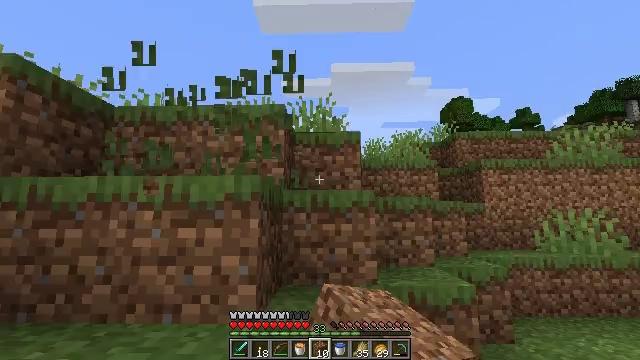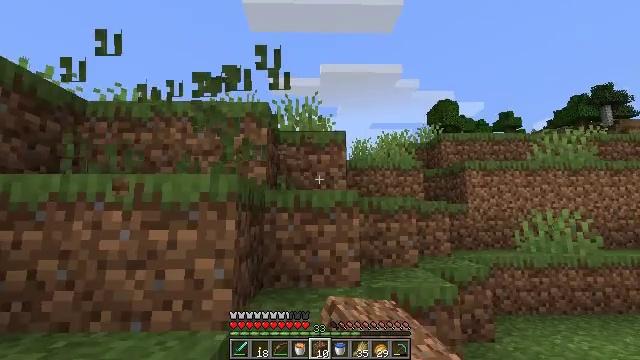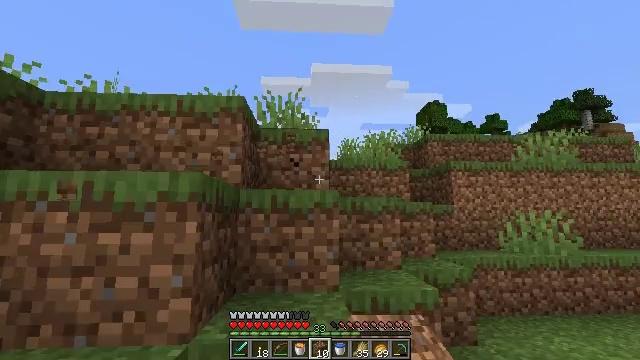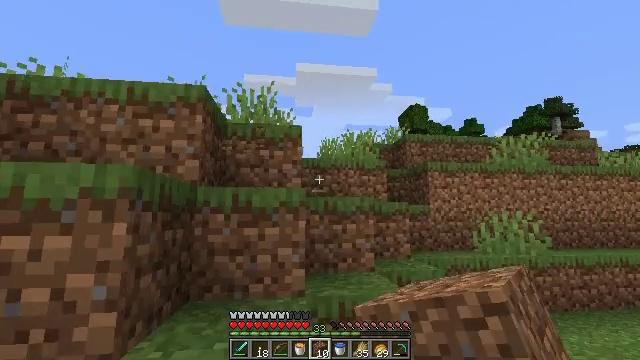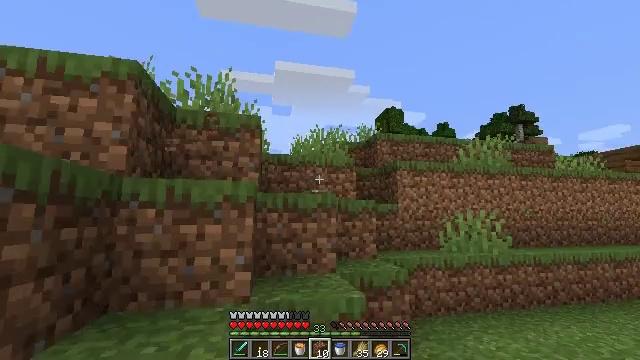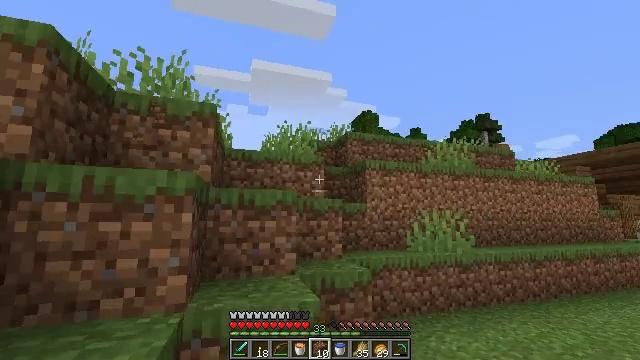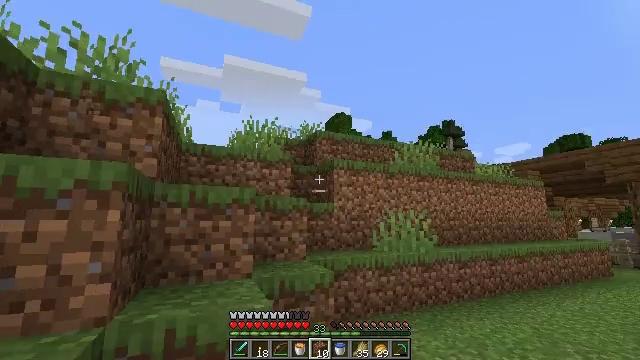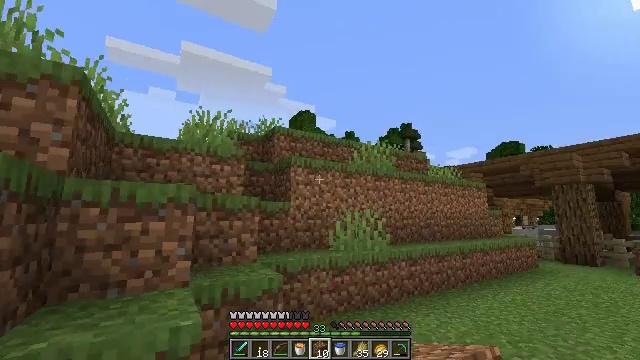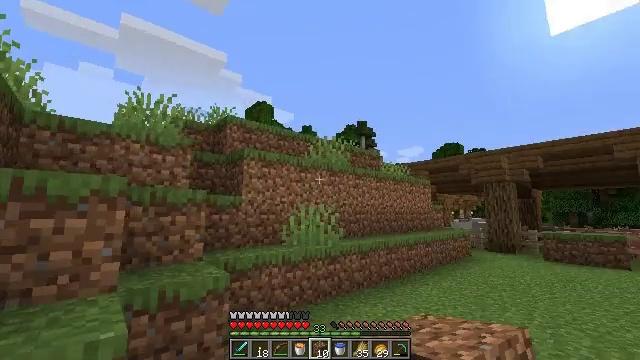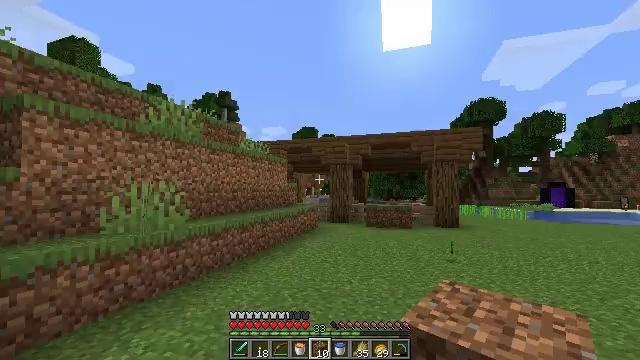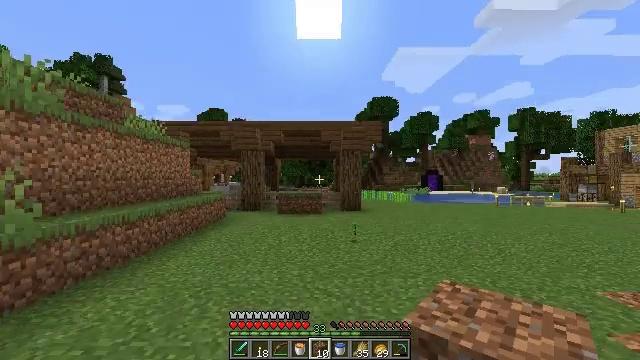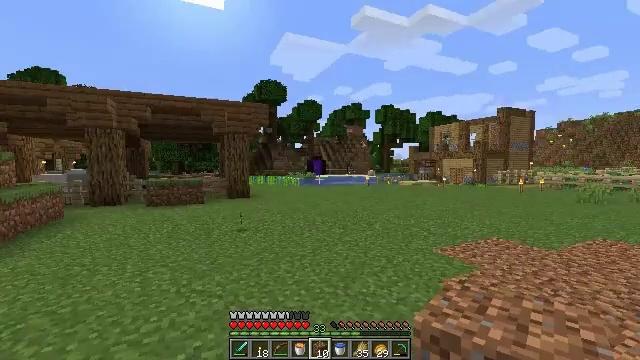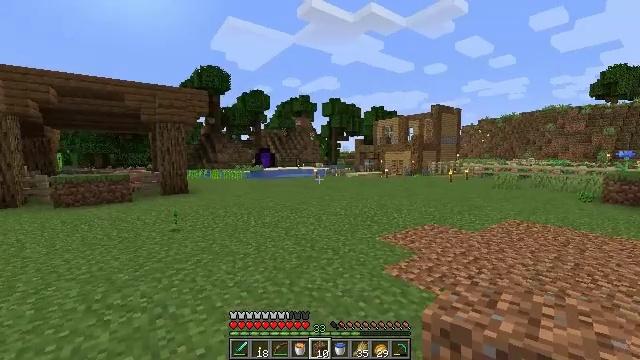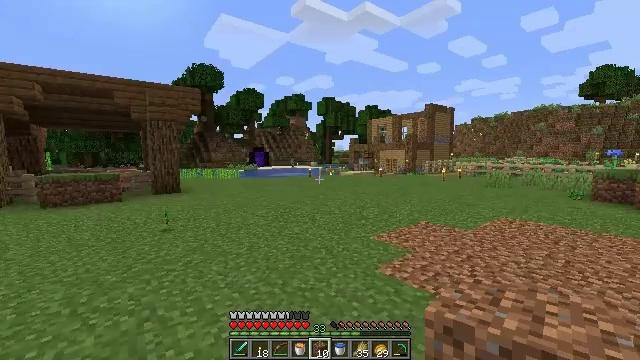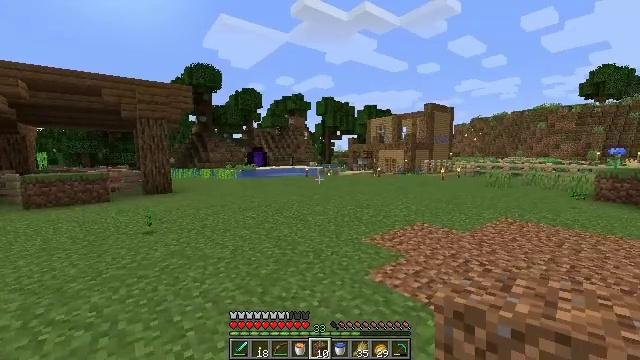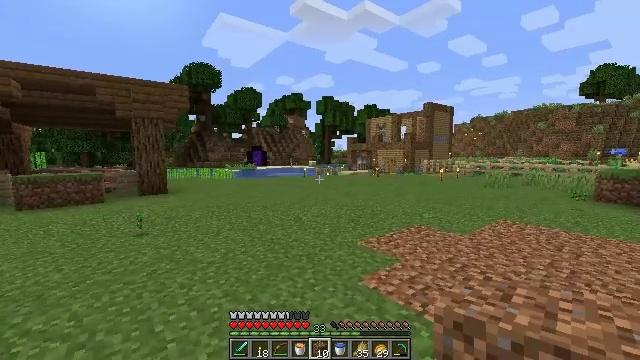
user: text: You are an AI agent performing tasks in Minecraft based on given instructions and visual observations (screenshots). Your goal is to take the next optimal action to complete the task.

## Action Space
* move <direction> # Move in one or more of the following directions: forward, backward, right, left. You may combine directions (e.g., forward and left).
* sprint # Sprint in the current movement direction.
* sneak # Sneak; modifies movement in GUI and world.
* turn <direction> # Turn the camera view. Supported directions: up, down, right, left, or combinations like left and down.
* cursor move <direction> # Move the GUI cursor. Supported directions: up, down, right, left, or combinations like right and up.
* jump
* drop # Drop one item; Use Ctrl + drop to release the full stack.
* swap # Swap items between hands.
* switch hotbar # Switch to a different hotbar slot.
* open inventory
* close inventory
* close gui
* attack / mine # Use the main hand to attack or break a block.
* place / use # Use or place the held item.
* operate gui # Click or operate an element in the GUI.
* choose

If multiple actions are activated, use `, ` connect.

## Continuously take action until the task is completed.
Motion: motion action
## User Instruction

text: Furnace required to craft a gold ingot.
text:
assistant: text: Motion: move forward and move right, turn right, attack / mine
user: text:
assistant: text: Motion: move forward and move right, turn right, attack / mine
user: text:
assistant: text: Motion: move forward and move right, turn right, attack / mine
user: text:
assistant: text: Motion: move forward and move right, turn right, attack / mine
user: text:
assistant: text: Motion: move forward and move right, turn right, attack / mine
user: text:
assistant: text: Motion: move forward and move right, turn right, attack / mine
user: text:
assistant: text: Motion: move forward and move right, turn right, attack / mine
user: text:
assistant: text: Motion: move forward and move right, turn right and down, attack / mine
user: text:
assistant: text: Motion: move forward and move right, turn right and down
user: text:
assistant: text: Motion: move forward and move right, turn right and down
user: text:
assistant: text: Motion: move forward and move right, turn right and down
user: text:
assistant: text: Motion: move forward and move right, turn right and down
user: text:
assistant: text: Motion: move forward and move right, turn right
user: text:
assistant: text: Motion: move forward and move right
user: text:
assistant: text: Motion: move forward and move right
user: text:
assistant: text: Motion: no_op
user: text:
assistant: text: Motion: no_op
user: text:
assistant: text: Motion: no_op
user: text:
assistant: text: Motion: move forward
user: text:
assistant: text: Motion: move forward
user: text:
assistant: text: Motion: move forward
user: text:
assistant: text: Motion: move forward
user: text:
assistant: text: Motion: no_op
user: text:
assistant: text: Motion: move forward
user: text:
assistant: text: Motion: move forward
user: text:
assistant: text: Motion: move forward
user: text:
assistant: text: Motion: move forward
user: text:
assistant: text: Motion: move forward
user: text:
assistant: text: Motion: move forward, turn right
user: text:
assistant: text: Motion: move forward, turn right and down